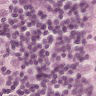
Metastatic tissue present: yes